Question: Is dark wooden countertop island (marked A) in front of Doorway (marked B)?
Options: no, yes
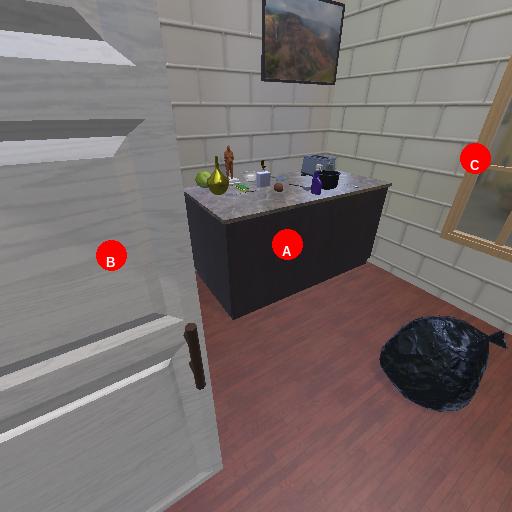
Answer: no